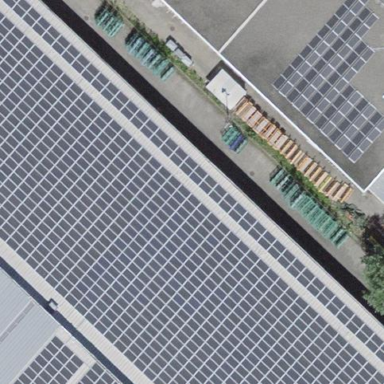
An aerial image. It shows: Solar power generator using photovoltaic method with solar photovoltaic panel types.